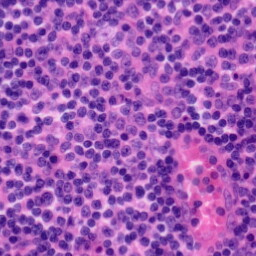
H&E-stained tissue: Tonsil